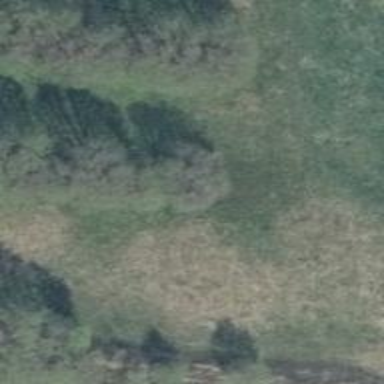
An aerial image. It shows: Mixed leaf type tree row.